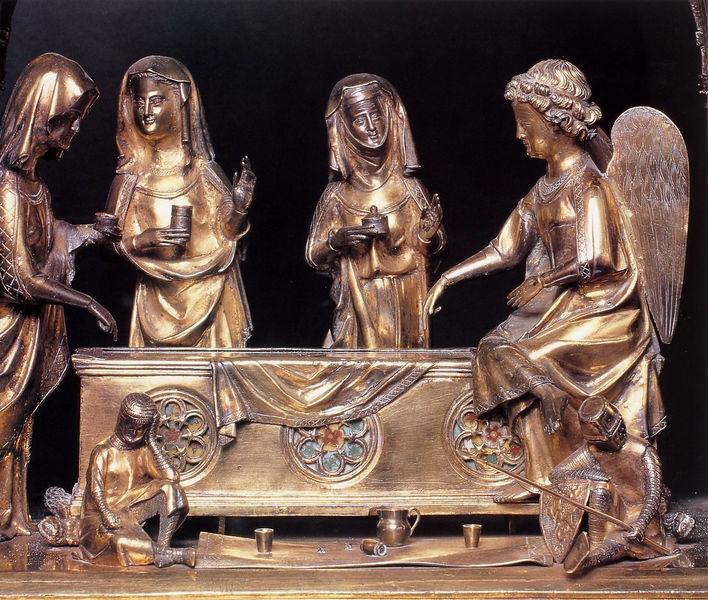
Titel: Reliquiar des heiligen Grabes
Institution: Pamplona, Domkapitel
Schlagwörter: flügel, hand, frauen, blumen, fenster, frau, glas, tisch, tuch, muster, teppich, feier, gläser, kirche, figur, gewand, gold, gotik, engel, krug, skulptur, kopfbedeckung, schlafend, figuren, bronze, plastik, becher, schild, religion, kupfer, waffen, soldat, nonne, mosaik, salbung, ritter, wappen, sarg, grab, mittelalter, edelstein, erscheinung, heilige, heilig, maria, magdalena, salbgefäß, guss, wachen, metal, grablegung, rosetten, sarkophag, gaben, 1490, tuch#, plastikgold